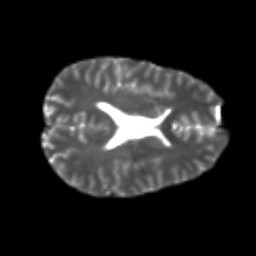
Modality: T2w
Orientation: axial
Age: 22
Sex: male
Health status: healthy
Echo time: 0.074 s